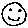
Label: smiley face